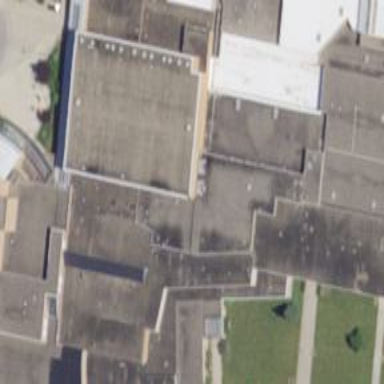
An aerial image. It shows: School.